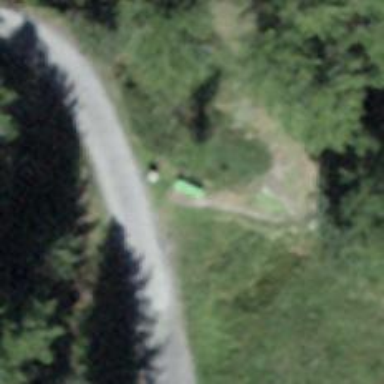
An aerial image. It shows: Spring green bench.